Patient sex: M
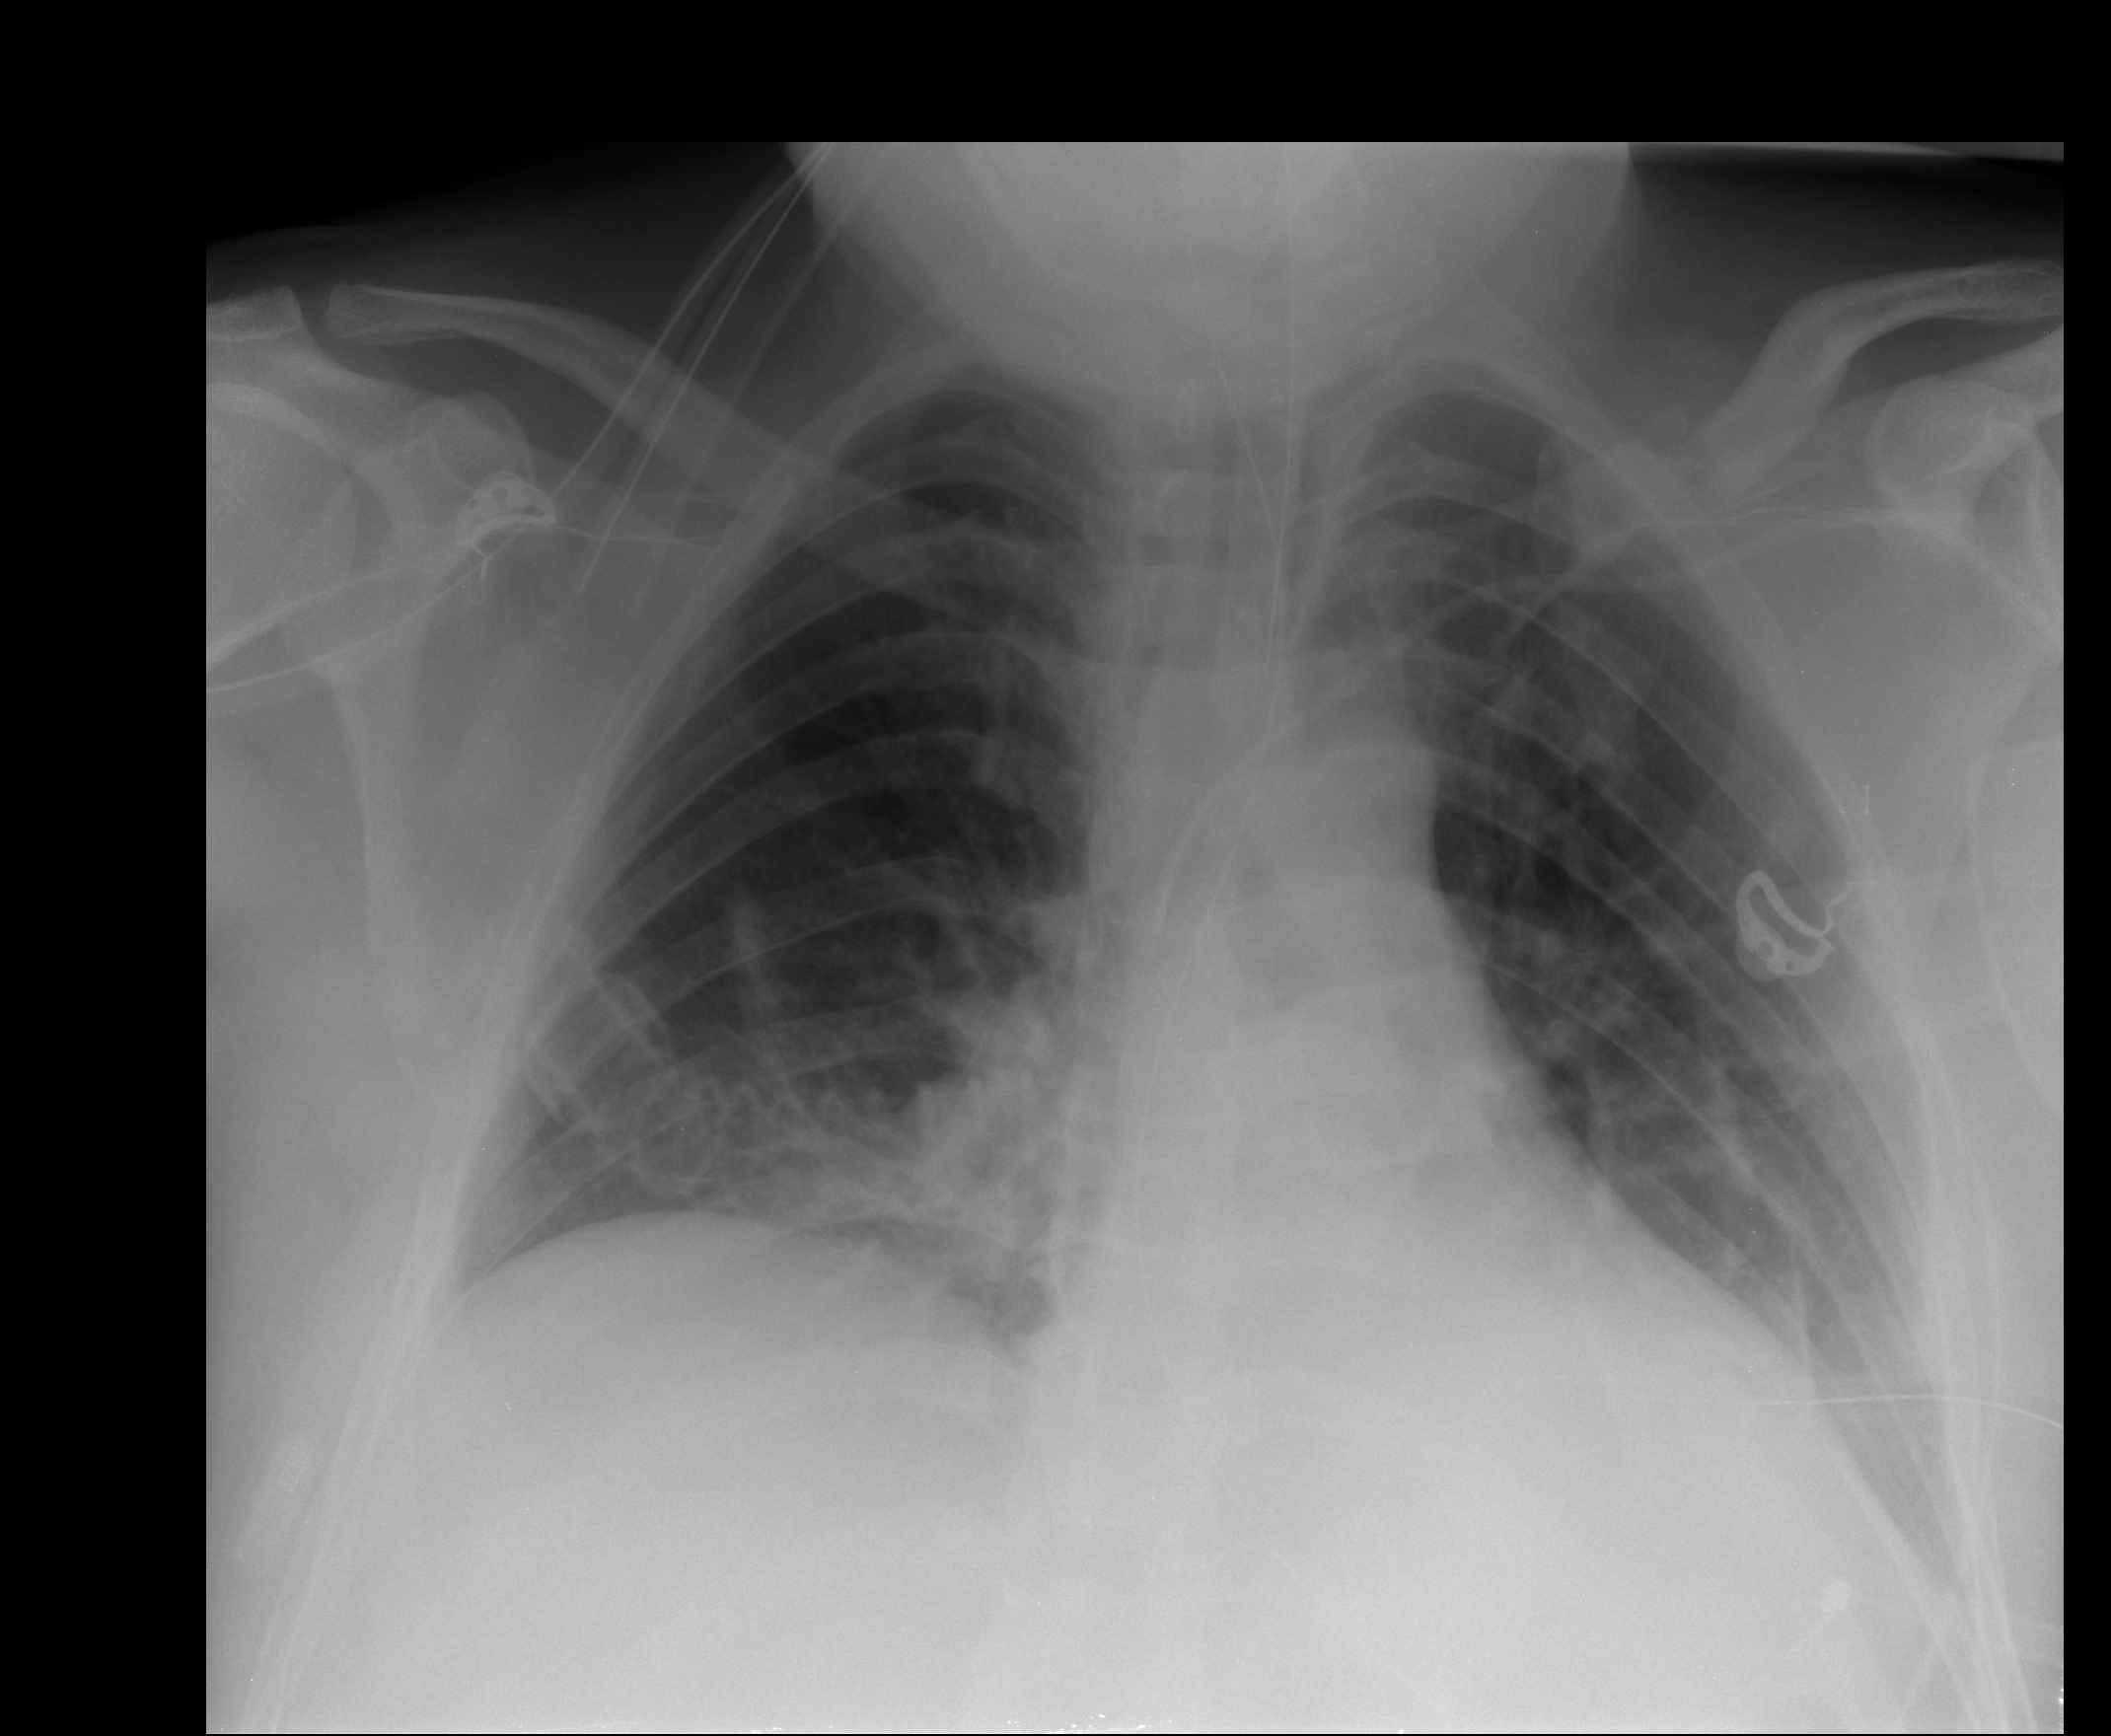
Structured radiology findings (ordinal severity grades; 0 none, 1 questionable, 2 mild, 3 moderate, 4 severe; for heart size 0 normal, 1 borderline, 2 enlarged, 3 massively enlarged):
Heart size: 0
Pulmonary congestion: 0
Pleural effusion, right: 0
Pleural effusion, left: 0
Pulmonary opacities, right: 2
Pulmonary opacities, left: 0
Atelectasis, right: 2
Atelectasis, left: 0